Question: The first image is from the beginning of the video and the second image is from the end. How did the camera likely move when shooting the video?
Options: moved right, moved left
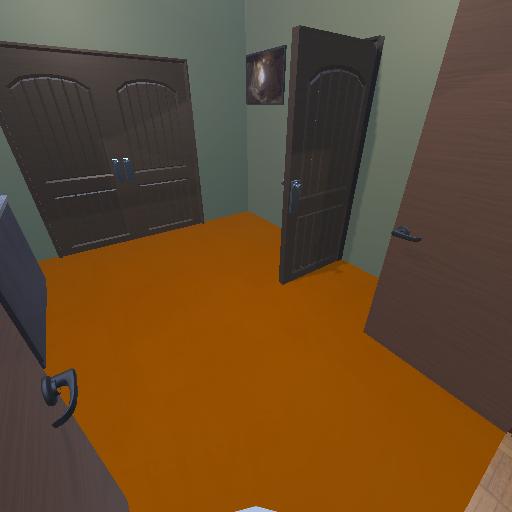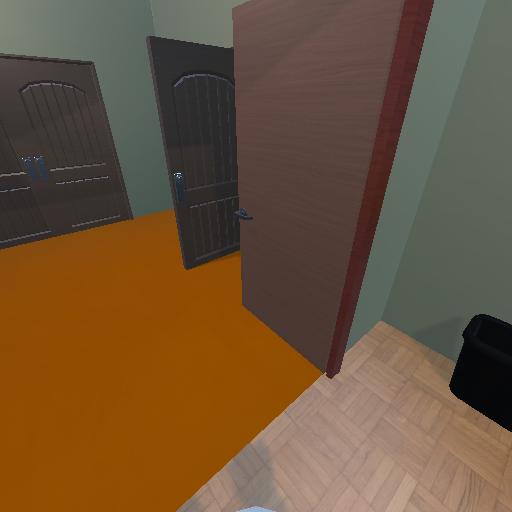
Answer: moved right